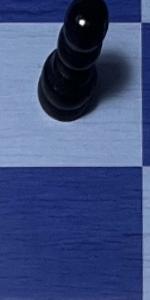
Label: Empty